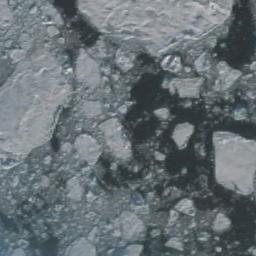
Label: sea_ice